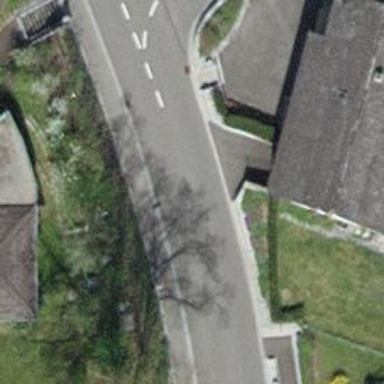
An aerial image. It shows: Tertiary road with sidewalk on the left.